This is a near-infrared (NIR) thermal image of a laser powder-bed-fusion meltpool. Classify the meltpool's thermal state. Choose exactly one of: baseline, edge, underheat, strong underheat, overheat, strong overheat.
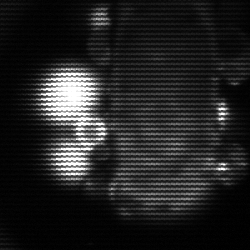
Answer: strong underheat